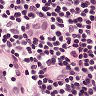
Metastatic tissue present: no